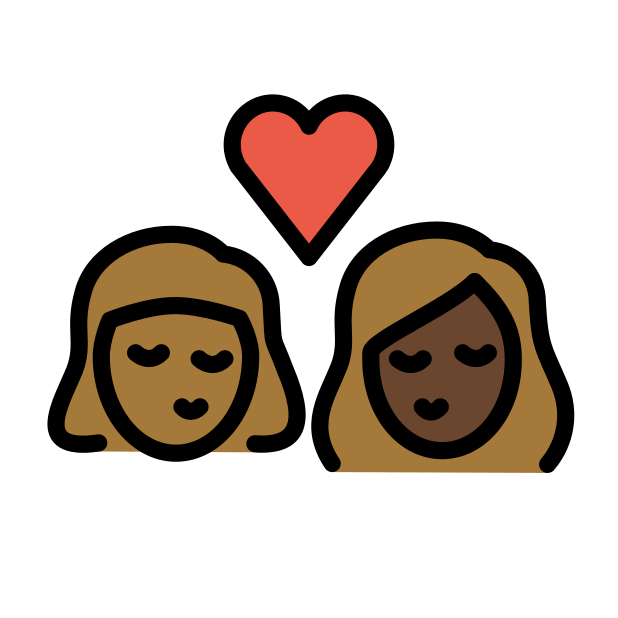
kiss: woman, woman, medium-dark skin tone, dark skin tone